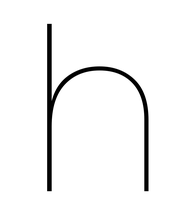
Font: Poppins-Thin